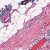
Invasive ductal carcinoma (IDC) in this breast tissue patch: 0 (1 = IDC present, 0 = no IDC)